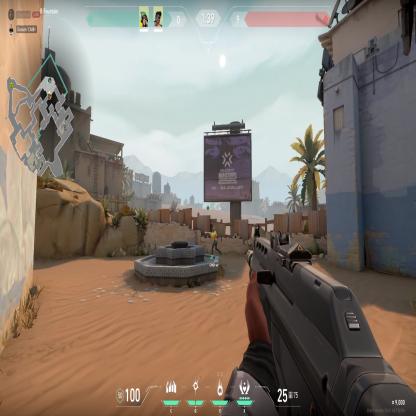
Label: teammate